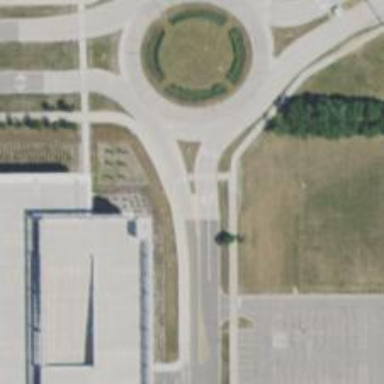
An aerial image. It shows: Service road with separate sidewalk.